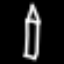
Label: pencil